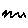
Label: zigzag